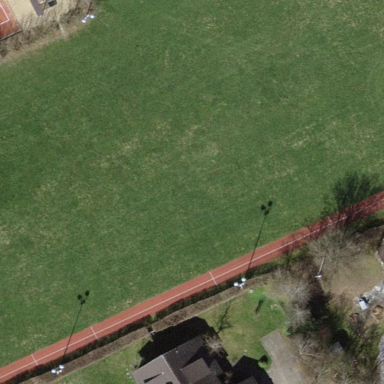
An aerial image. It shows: Soccer pitch with grass surface for leisure land.